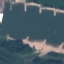
Land use / land cover class: River